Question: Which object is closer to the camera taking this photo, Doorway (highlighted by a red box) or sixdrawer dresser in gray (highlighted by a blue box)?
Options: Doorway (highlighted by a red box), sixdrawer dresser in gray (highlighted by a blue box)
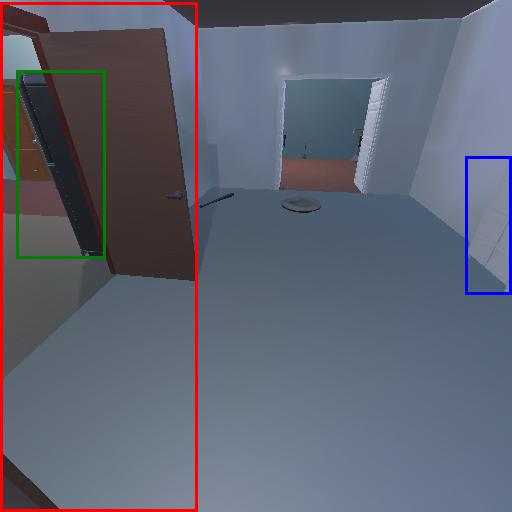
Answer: Doorway (highlighted by a red box)